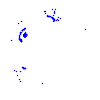
Particle: proton